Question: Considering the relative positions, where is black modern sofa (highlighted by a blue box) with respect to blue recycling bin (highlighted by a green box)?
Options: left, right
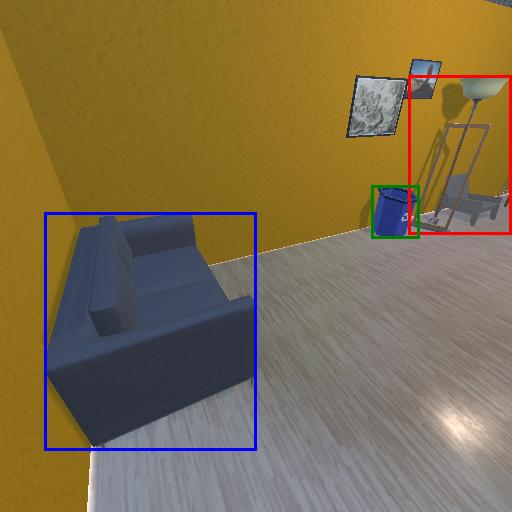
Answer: left